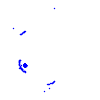
Particle: kaon